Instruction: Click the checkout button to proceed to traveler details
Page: cart
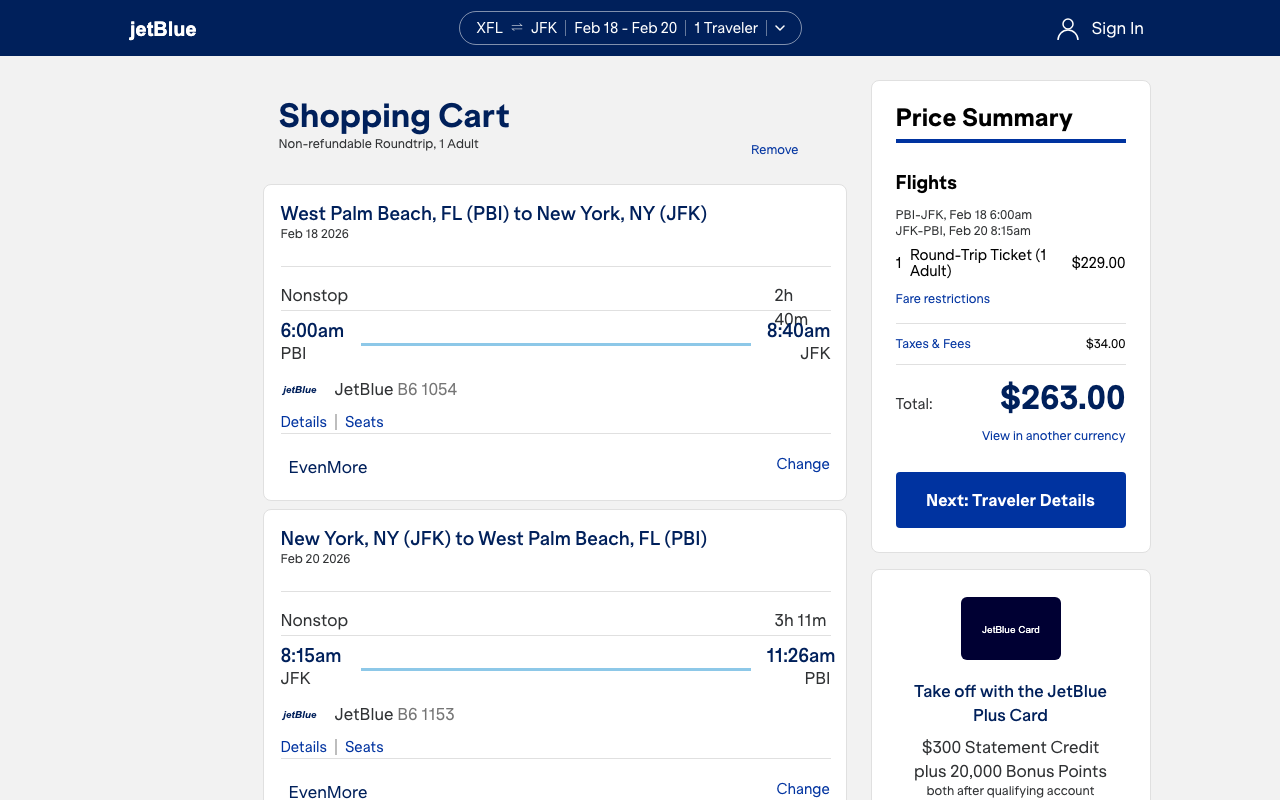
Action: click